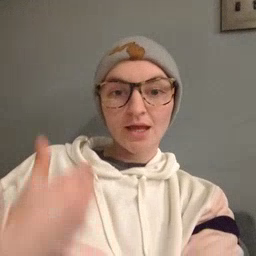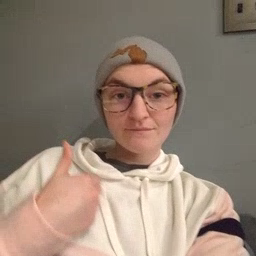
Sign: have